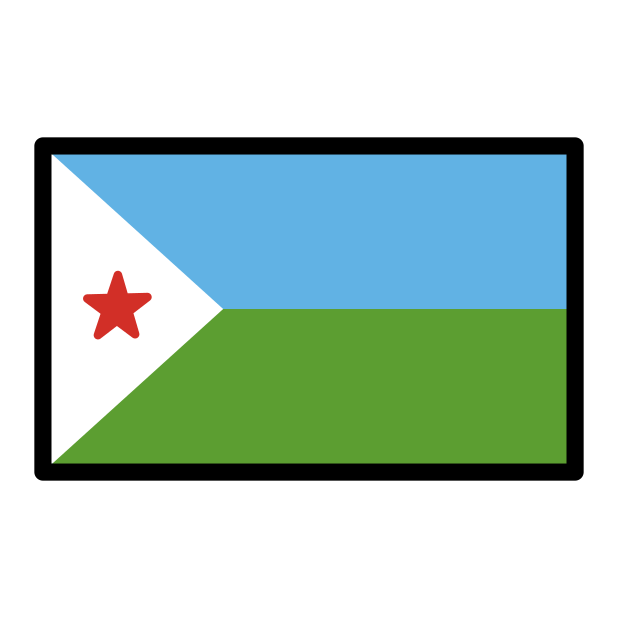
flag: Djibouti